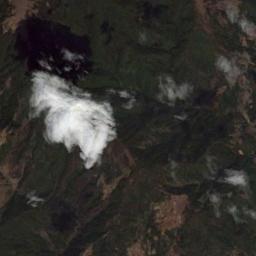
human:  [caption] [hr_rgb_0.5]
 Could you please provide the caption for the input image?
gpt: There is a little thin cloud above the farmland .

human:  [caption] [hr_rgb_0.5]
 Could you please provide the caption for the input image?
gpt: The cumulus clouds are located above the land covered by dense vegetation while some ups and downs are on the land .

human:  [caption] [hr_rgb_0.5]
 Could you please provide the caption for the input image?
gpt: The white cloud is above green land .

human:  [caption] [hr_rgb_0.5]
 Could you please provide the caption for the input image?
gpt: Sparse white clouds on the ground where green and yellowish brown intersect .

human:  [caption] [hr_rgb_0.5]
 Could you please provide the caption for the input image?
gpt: A few pieces of white clouds over a mountain .